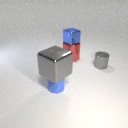
small gray metal cylinder to the right of large red metal cylinder